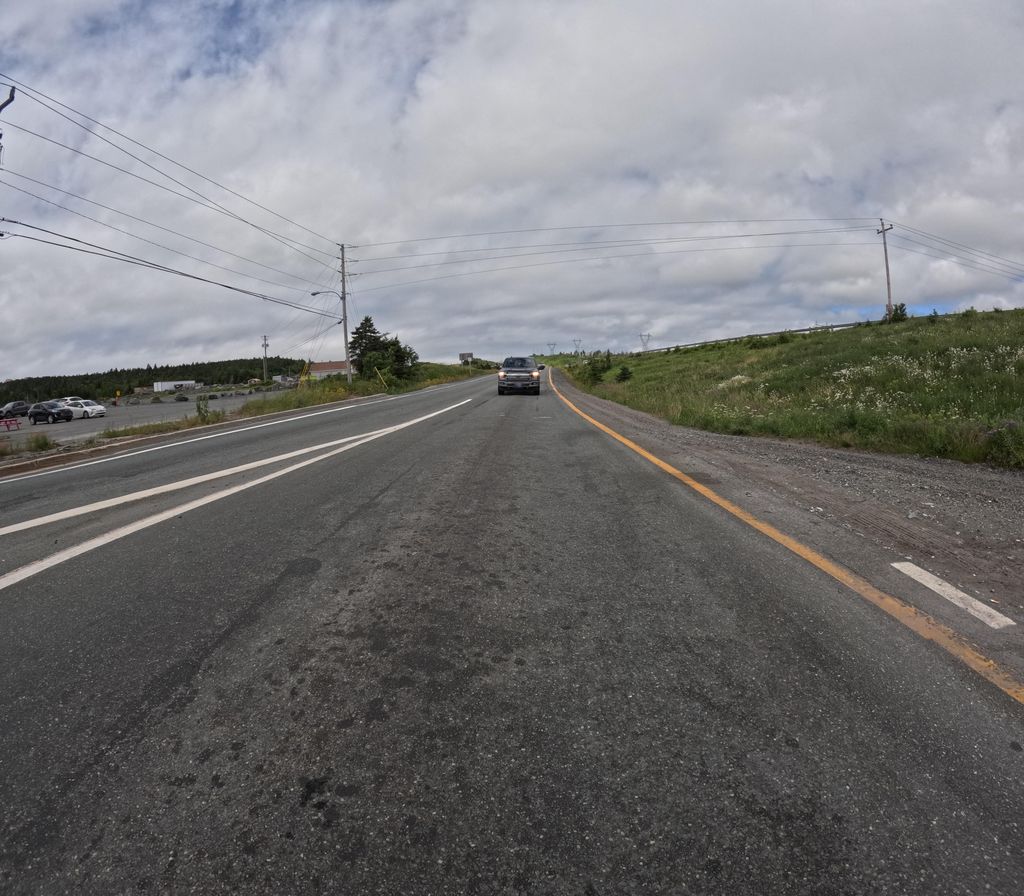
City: st_johns